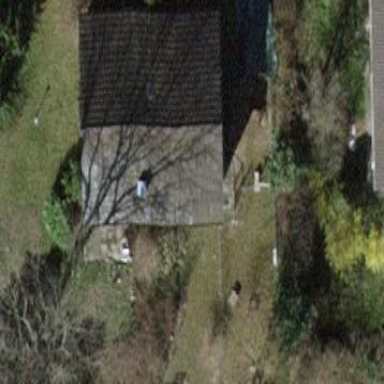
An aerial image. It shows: Gabled house with roof tiles.